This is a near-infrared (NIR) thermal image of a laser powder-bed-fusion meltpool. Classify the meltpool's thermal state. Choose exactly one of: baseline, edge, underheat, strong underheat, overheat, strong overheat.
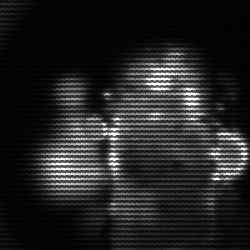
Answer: strong underheat